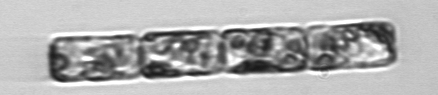
Label: Guinardia_delicatula